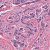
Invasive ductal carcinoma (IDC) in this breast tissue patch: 1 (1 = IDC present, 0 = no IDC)